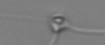
Label: Chaetoceros_tenuissimus